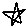
Label: star